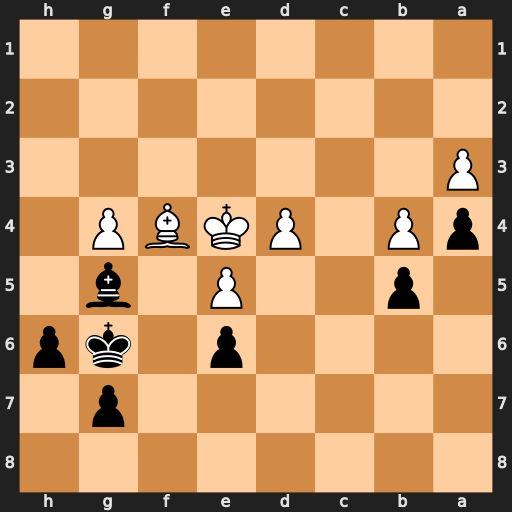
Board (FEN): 8/6p1/4p1kp/1p2P1b1/pP1PKBP1/P7/8/8
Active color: b
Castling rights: -
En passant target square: -
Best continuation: Bxf4 Kxf4 Kf7